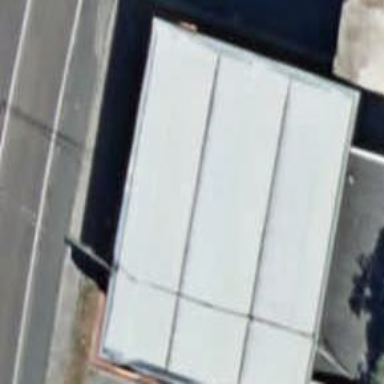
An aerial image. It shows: Fuel station.